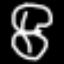
Label: hourglass